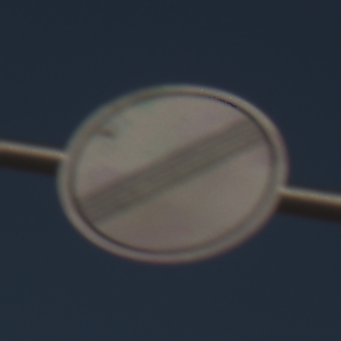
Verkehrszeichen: EndeSaemtlicherBegrenzungen
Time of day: MorningAfternoon
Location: Outdoor (Nature)
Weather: PartlyCloudy
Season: NotSpecified
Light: Natural